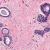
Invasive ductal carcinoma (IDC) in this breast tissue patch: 0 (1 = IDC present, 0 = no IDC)